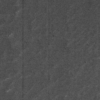
Label: not_dusty